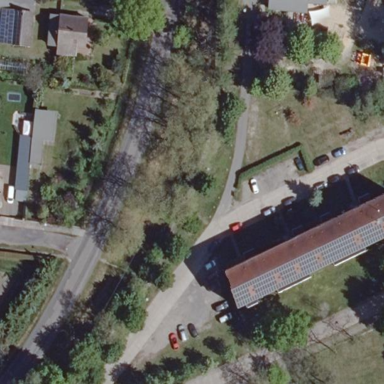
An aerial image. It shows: Building equipped with small solar photovoltaic panel for generating electricity.